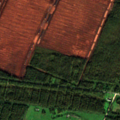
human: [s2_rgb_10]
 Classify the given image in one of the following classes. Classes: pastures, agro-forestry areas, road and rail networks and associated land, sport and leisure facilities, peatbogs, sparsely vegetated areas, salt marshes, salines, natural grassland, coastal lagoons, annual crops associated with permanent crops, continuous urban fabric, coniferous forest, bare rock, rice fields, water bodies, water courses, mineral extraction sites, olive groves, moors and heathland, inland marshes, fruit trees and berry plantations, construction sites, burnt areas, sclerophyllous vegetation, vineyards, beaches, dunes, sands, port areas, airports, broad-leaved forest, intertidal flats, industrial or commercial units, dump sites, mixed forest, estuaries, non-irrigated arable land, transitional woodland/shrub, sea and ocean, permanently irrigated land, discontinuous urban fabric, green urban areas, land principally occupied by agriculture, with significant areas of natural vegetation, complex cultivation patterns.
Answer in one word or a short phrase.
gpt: pastures, complex cultivation patterns, broad-leaved forest, peatbogs